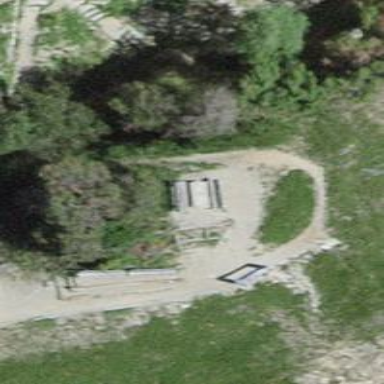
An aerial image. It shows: Picnic table located in leisure land area.